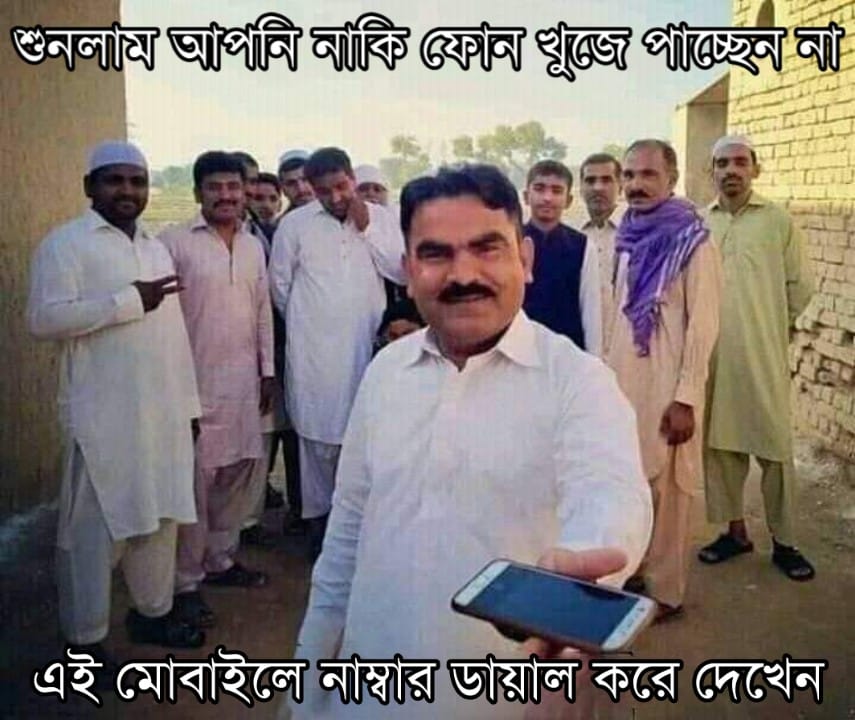
Caption: শুনলাম আপনি নাকি ফোন খুজে পাচ্ছেন না    এই মোবাইলে নাম্বার ডায়াল করে দেখেন
Label: non-hate